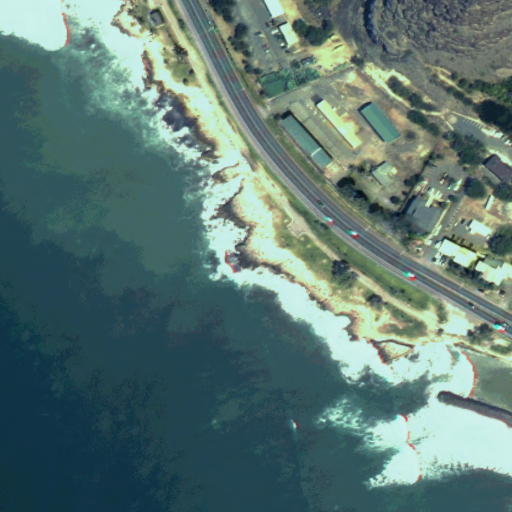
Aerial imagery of cape in Hawaii named Kalaeokakao containing only unknown